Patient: sex F, age 26
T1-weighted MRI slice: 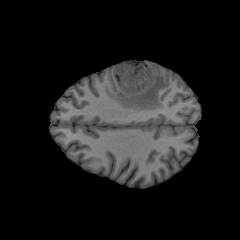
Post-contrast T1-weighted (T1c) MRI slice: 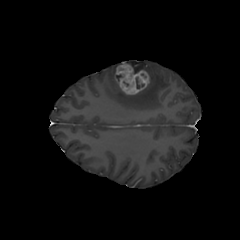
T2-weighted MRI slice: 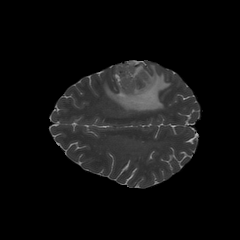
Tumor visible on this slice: yes
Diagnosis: Glioblastoma, IDH-wildtype
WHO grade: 4